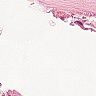
Metastatic tissue present: no